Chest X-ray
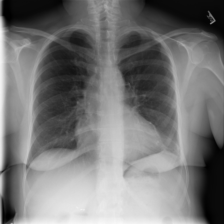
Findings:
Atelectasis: negative
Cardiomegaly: negative
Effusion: negative
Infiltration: negative
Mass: negative
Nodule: negative
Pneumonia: negative
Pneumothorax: positive
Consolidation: negative
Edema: negative
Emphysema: negative
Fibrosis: negative
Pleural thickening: negative
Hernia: negative